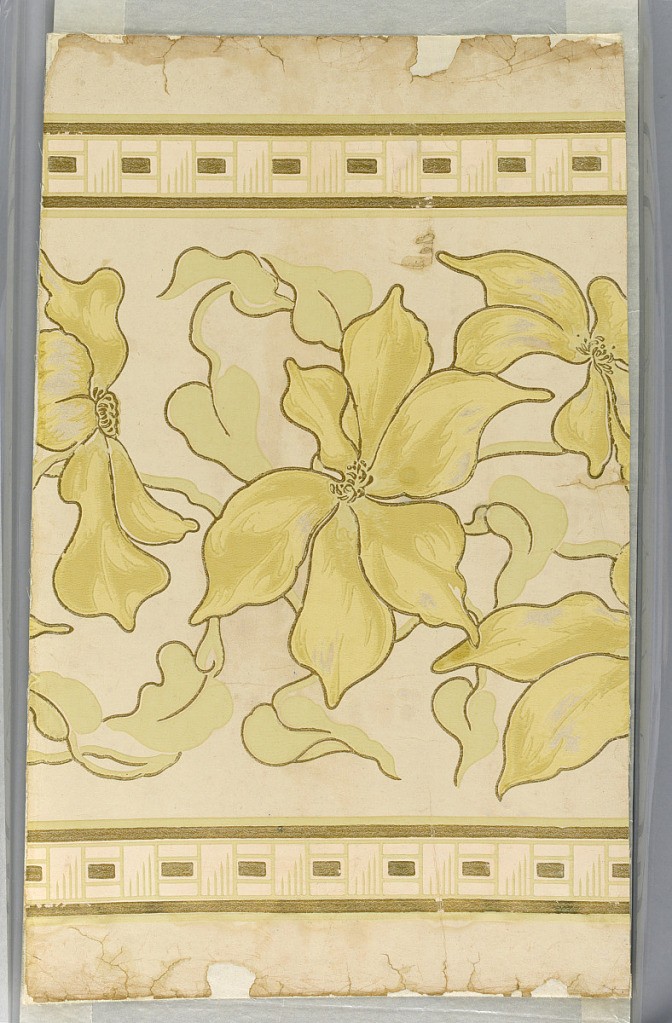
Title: Frieze
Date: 1890–1900
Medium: Machine-printed
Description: Floral border motif, large scale flower with large petals in pastel chrome yellow and sage green, very delicate shades on ivory field. Flowers and leaves outlined in gilt. A basket weave pattern at top and bottom with gilt bands on either side. This design to be used as a border.